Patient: sex F, age 56
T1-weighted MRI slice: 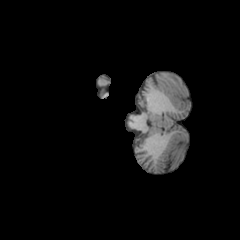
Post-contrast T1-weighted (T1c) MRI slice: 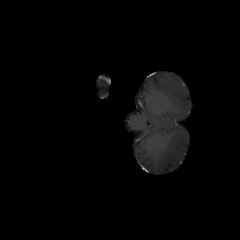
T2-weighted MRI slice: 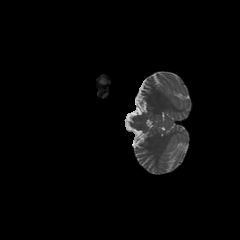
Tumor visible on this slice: no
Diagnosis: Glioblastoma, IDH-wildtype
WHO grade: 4